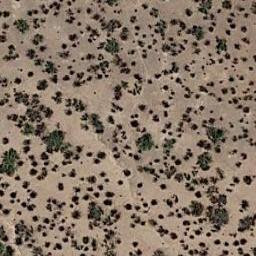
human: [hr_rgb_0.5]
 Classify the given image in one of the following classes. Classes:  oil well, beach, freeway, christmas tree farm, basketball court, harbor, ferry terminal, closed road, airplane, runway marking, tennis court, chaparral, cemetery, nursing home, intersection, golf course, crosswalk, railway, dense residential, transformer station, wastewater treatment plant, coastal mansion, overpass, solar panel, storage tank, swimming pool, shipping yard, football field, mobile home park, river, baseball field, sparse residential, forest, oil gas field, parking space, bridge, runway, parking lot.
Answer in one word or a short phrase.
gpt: chaparral